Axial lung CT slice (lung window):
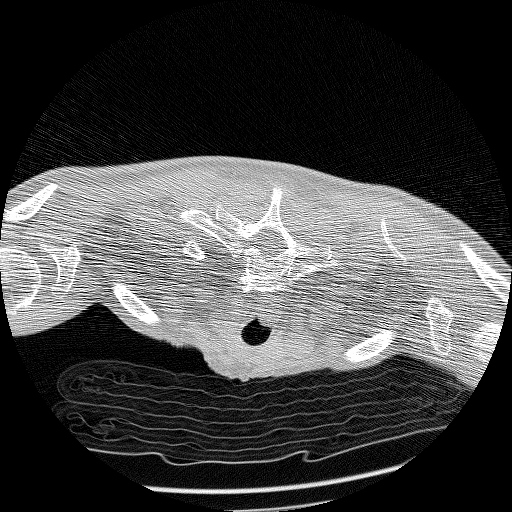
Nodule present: no